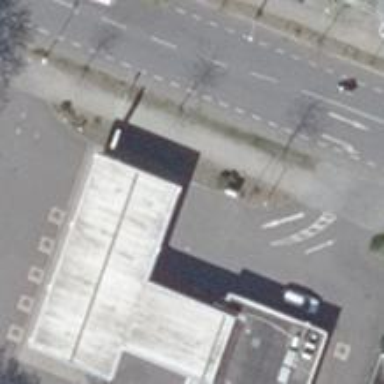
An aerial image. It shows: Flagpole structure.